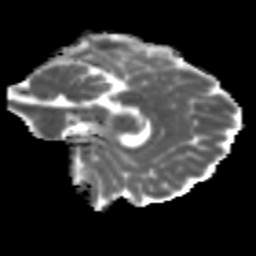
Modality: MD
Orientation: sagittal
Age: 28
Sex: female
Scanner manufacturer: siemens
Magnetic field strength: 3 T
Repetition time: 3.5 s
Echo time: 0.113 s